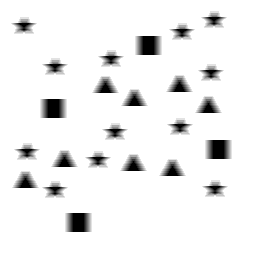
Squares: 4
Triangles: 8
Stars: 12
Total shapes: 24